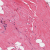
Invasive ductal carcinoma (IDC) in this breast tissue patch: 0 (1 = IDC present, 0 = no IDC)